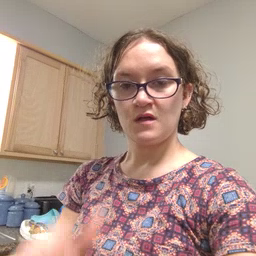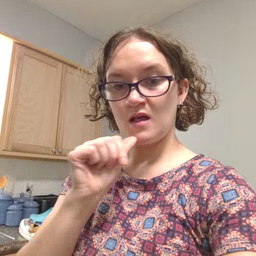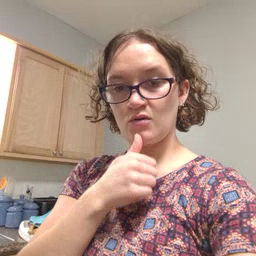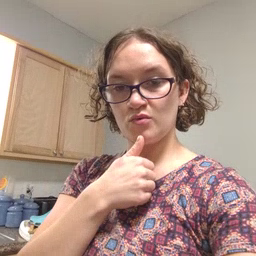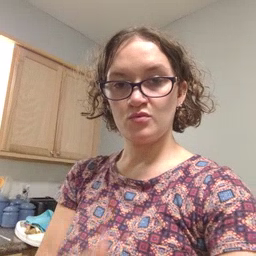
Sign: owie